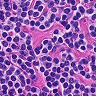
Metastatic tissue present: no